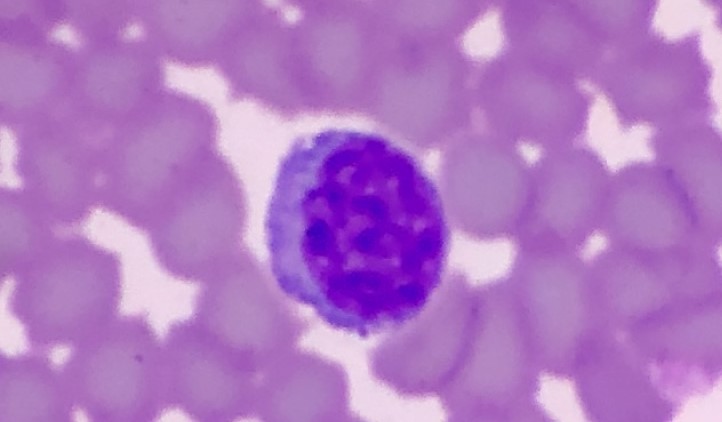
White blood cell type: Lymphocyte